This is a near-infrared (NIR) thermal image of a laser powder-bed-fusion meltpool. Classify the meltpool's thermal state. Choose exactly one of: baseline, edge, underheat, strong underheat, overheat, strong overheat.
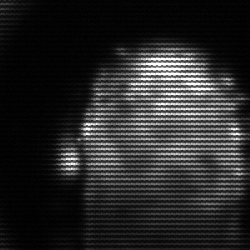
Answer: baseline